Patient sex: M
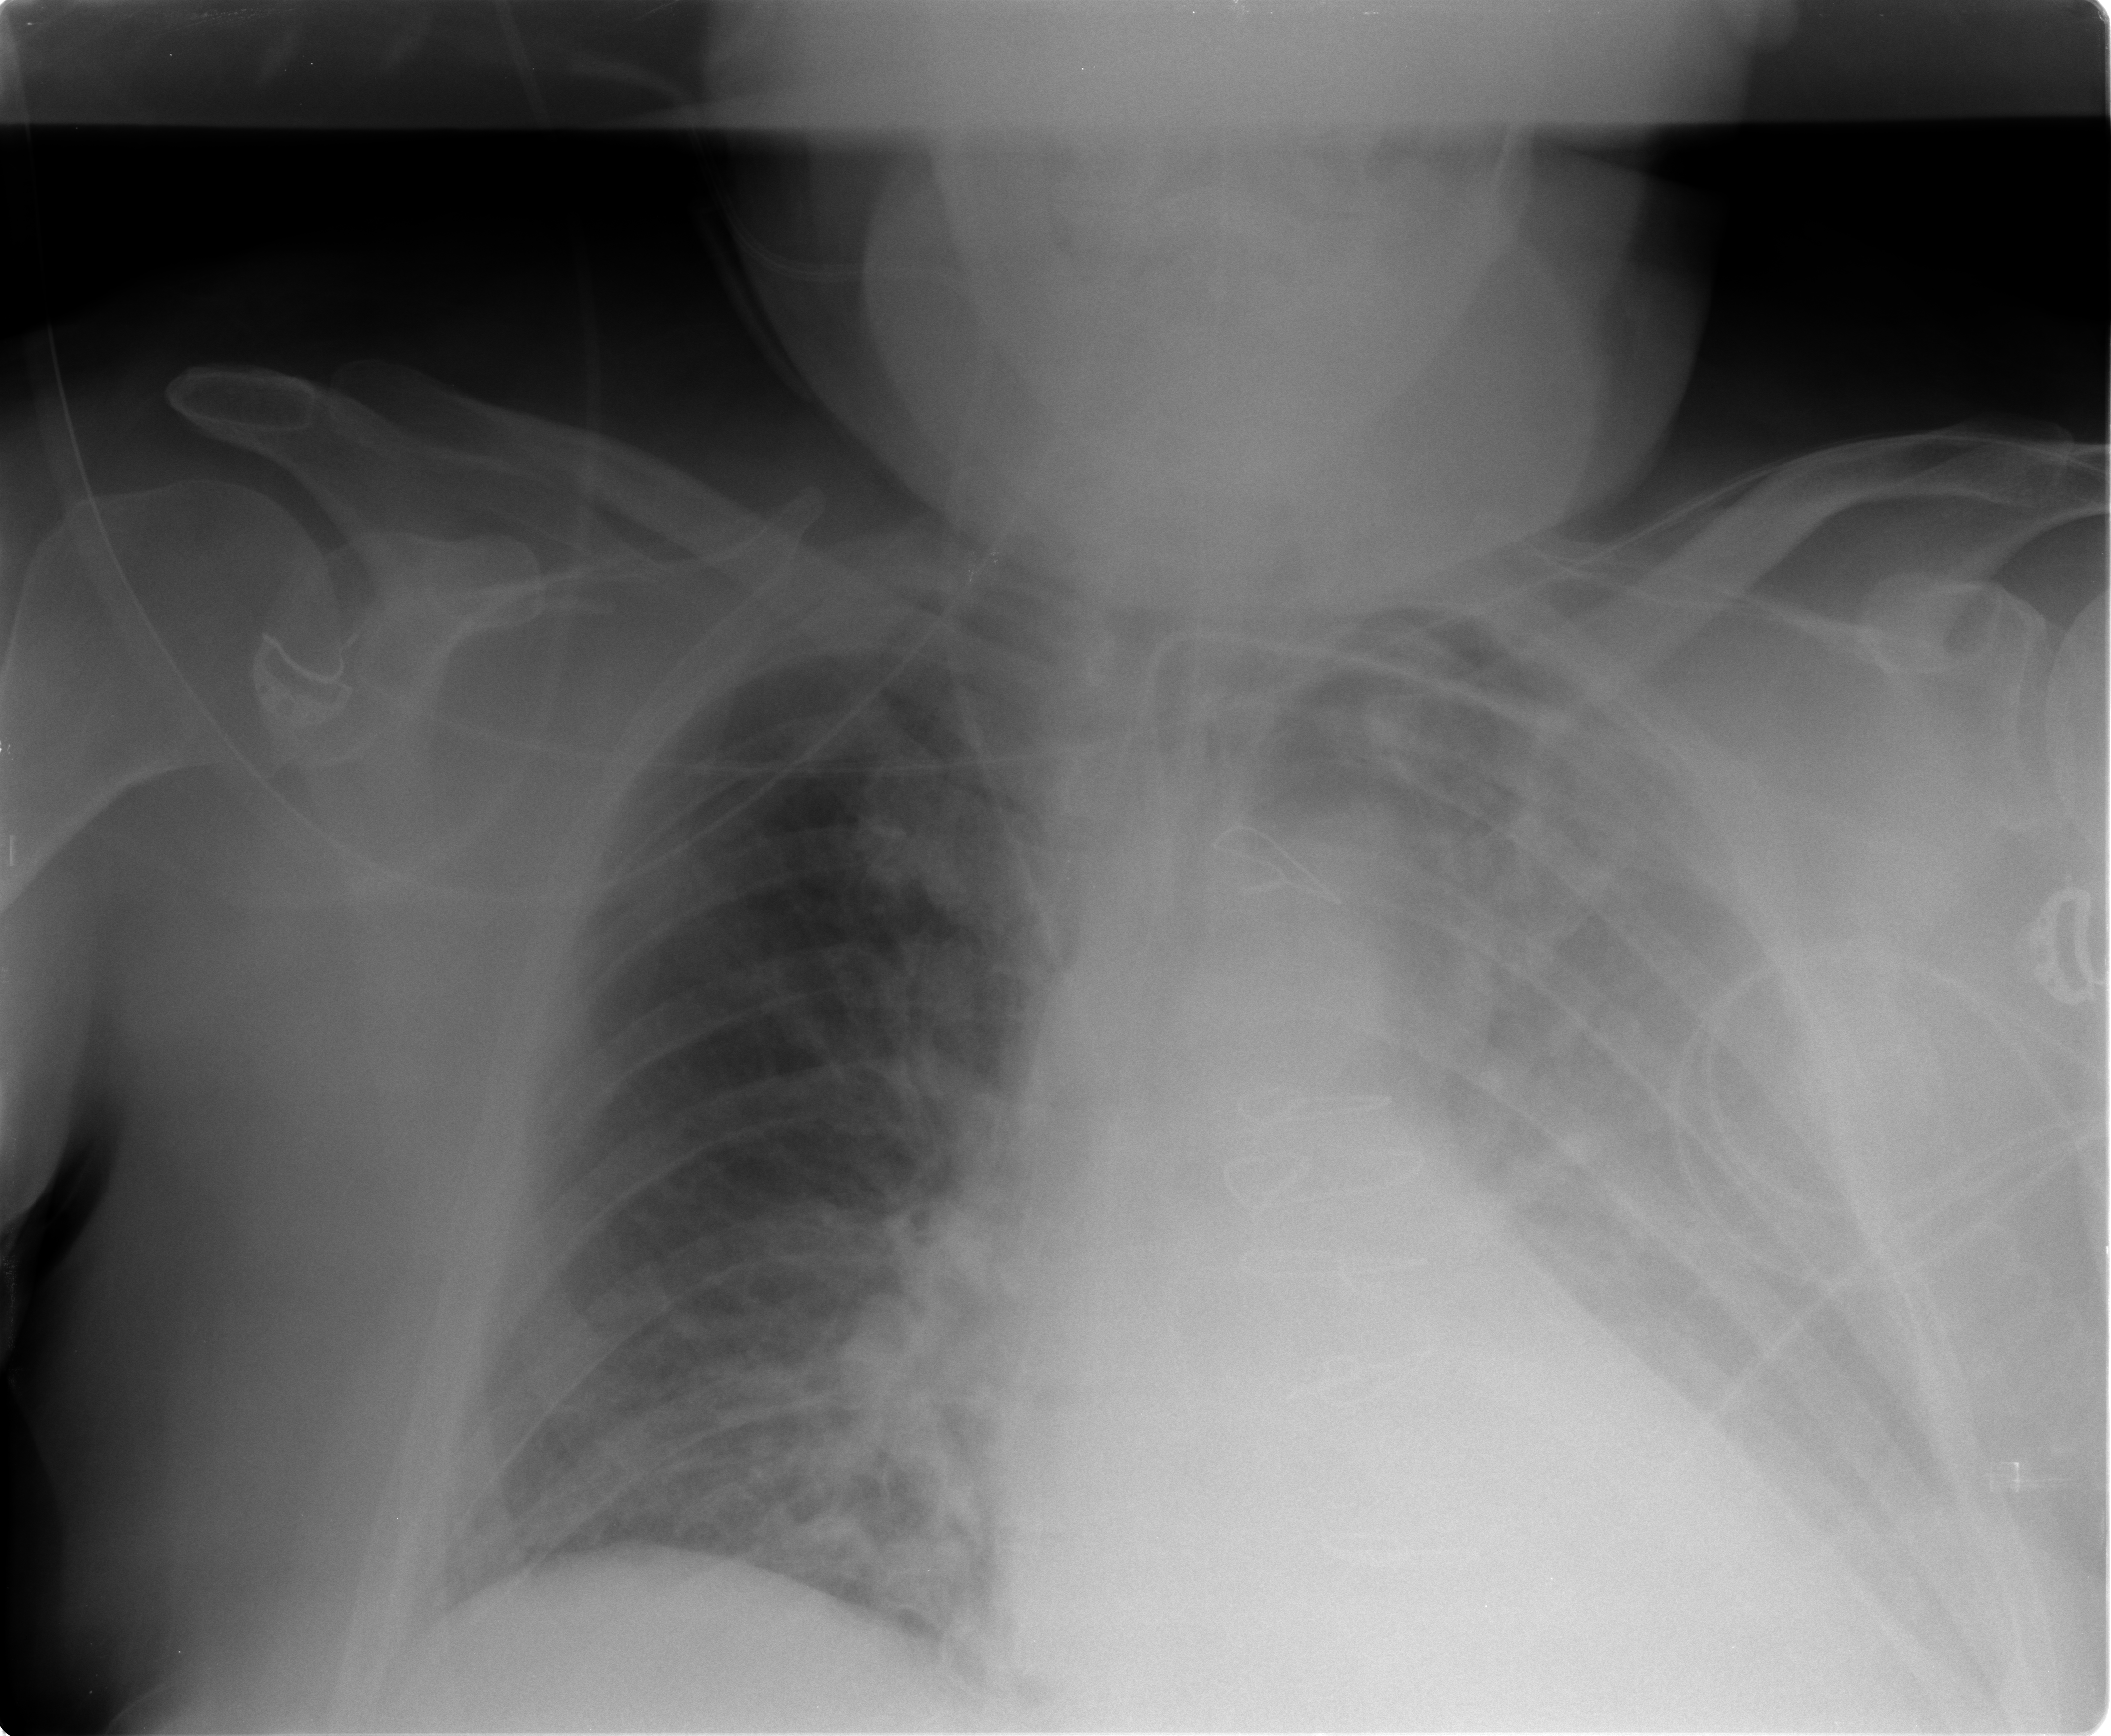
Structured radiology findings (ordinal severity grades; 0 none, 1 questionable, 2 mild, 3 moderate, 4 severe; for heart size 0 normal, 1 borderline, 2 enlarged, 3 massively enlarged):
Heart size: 2
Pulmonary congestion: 2
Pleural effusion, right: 0
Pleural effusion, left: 3
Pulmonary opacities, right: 2
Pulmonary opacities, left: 1
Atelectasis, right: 2
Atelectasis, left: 2